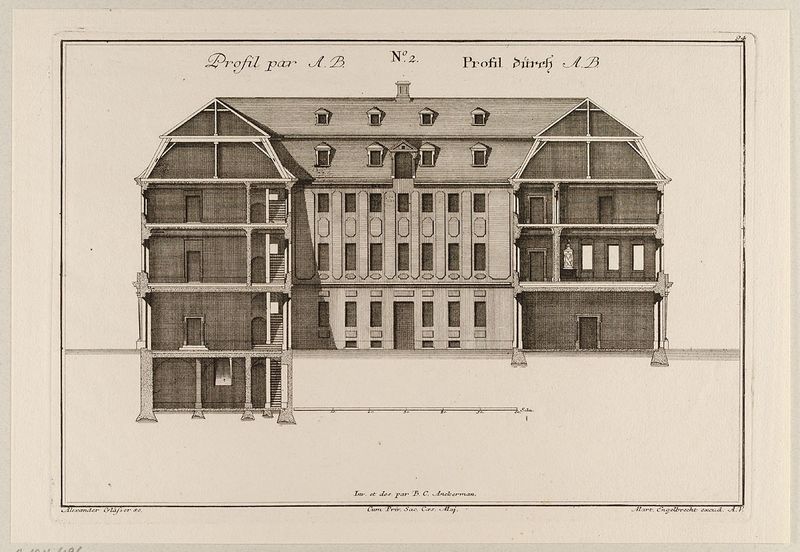
Titel: Profil eines Postamtsgebäudes
Künstler: Martin Engelbrecht
Standort: Hamburg
Institution: Museum für Kunst und Gewerbe Hamburg
Schlagwörter: fenster, profil, tür, dach, gebäude, haus, architektur, barock, papier, studie, grafik, graphik, fotografie, photographie, keller, stockwerk, dachfenster, druckgraphik, druckgrafik, radierung, entwurf, plan, querschnitt, grundriss, profanarchitektur, postamt, gerippt, reproduktionen, 2, barockzeit, barockzeitalter, druckerzeugnisse, architekturdarstellungen, gebäudes, ornamentstich, vorlageblätter